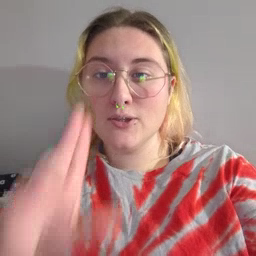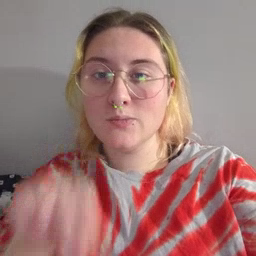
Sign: goose